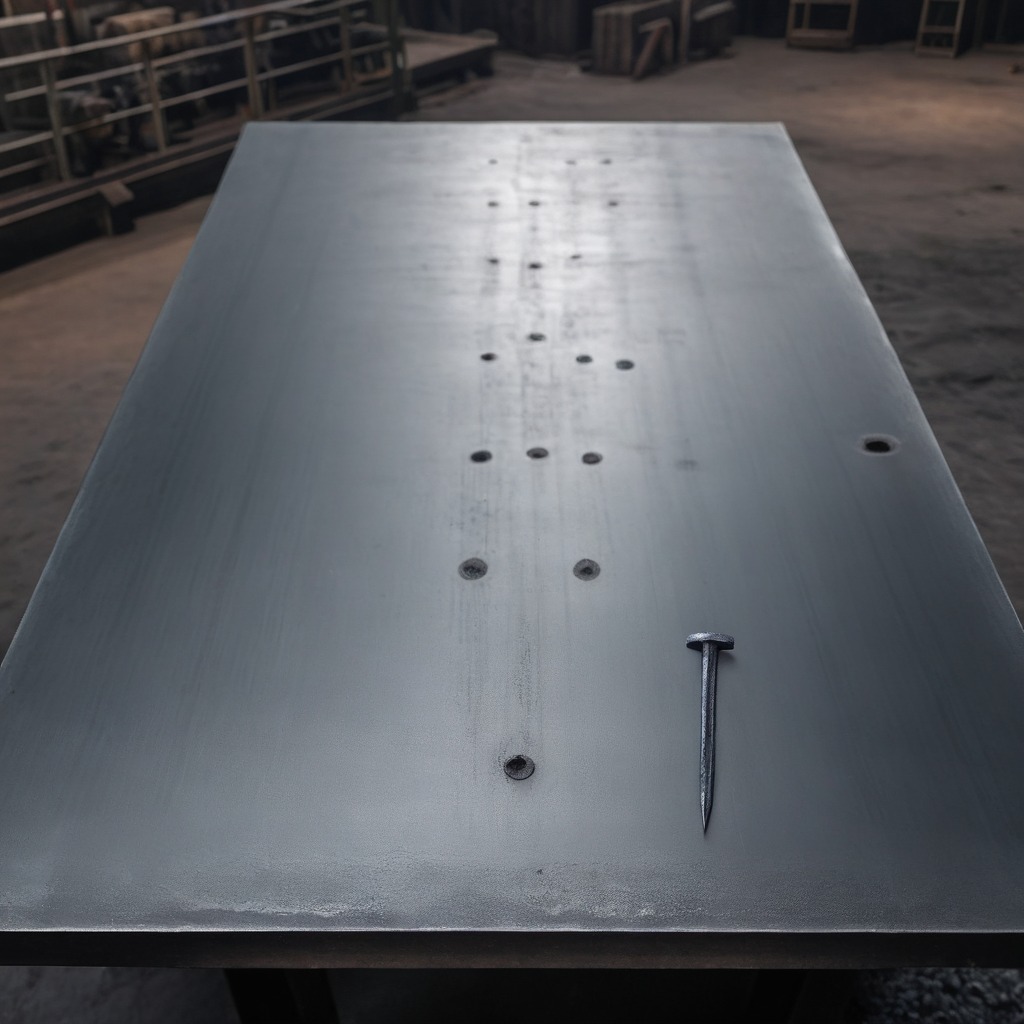
A iron nail is lying on the cold steel table in a mining workshop.